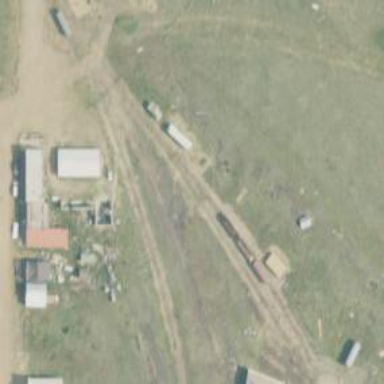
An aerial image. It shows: Preserved rail siding.